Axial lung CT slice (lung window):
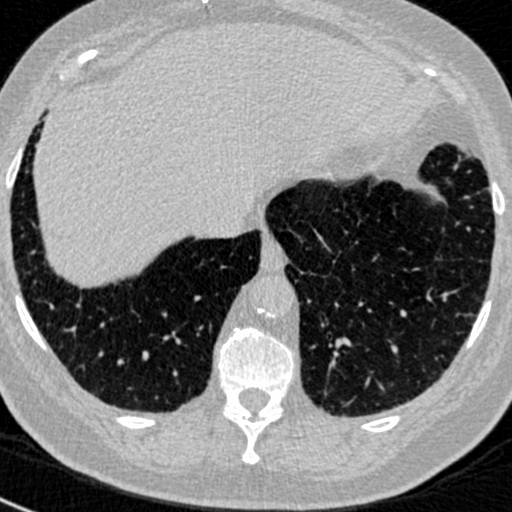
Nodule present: no